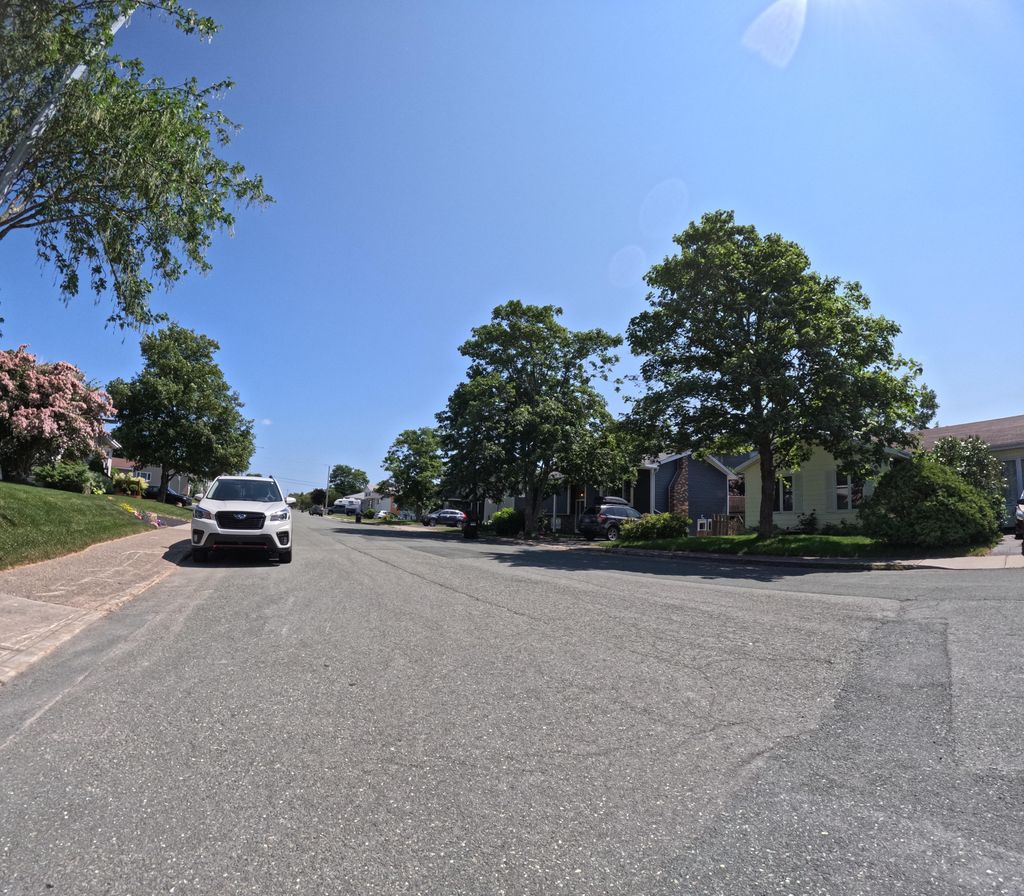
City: st_johns